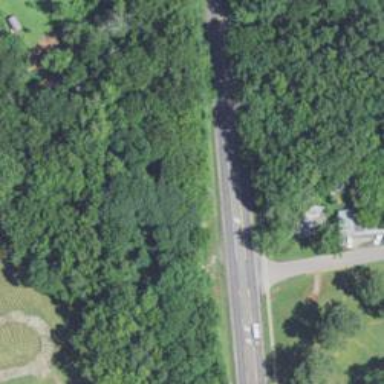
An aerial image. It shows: Asphalt road classified as trunk highway.